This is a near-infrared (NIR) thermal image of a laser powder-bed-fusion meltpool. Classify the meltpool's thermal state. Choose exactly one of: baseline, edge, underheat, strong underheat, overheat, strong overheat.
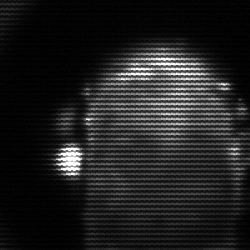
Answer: baseline